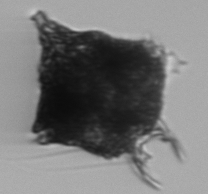
Label: Gonyaulax